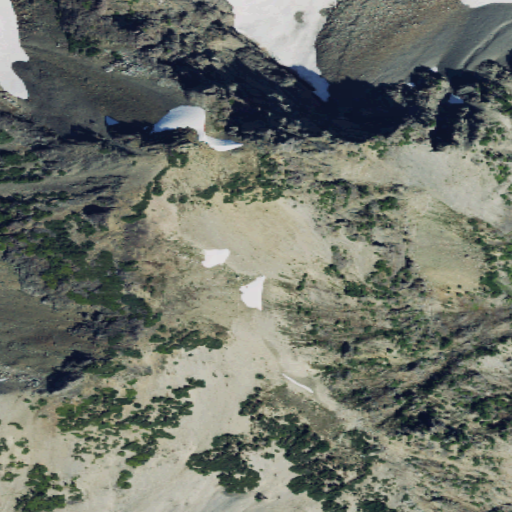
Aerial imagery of mountain in Washington named Mount Fromme containing barren land, shrub, snow, and evergreen forest